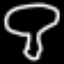
Label: mushroom